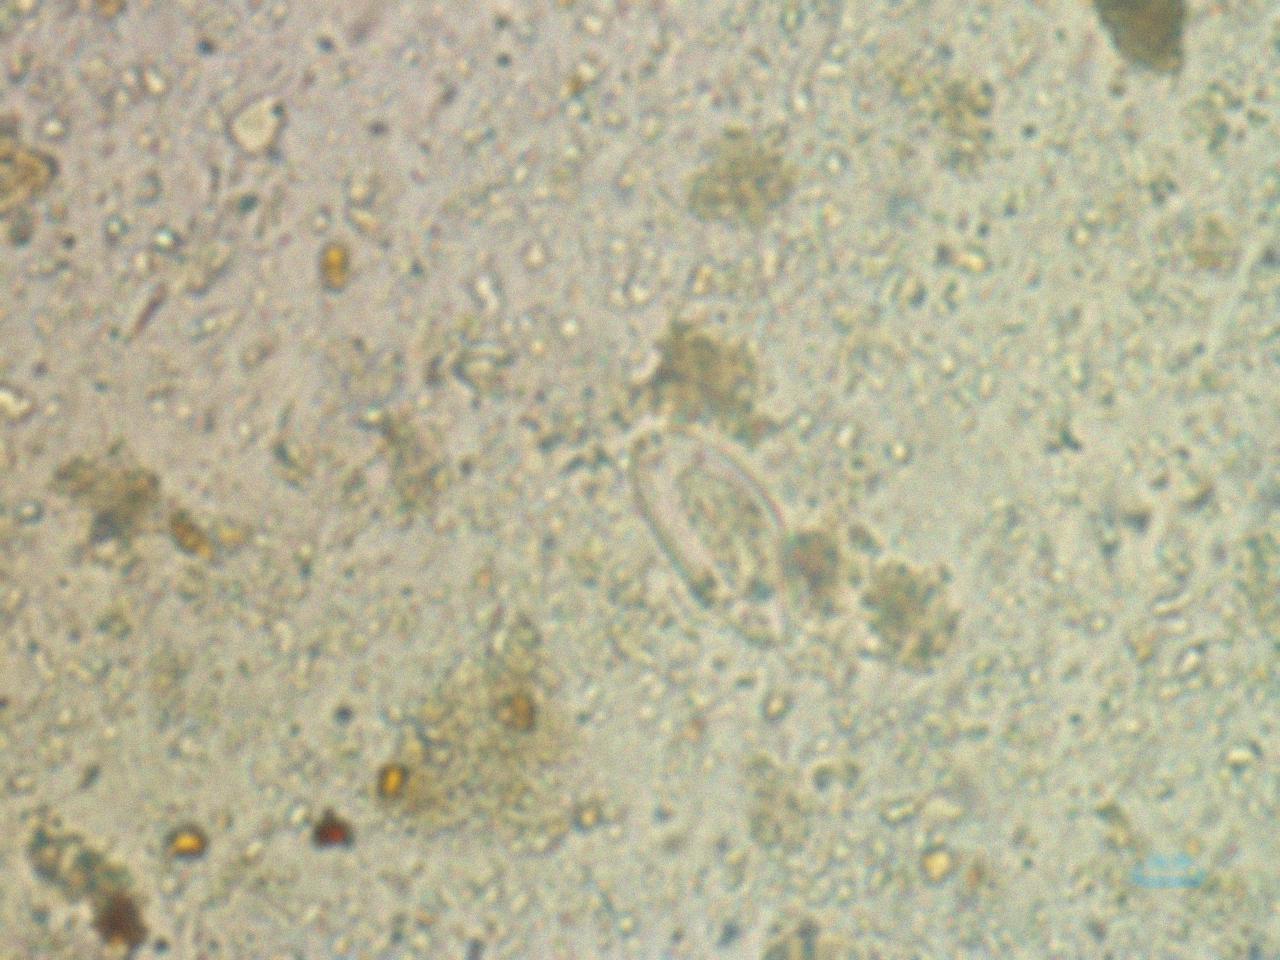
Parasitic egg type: Enterobius vermicularis